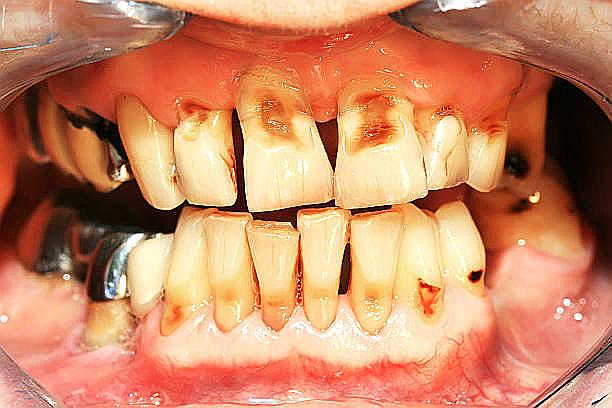
Condition: Gingivitis